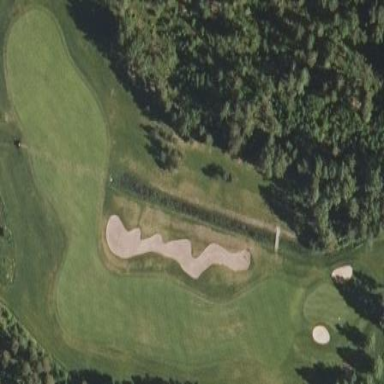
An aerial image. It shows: Grassy golf fairway.